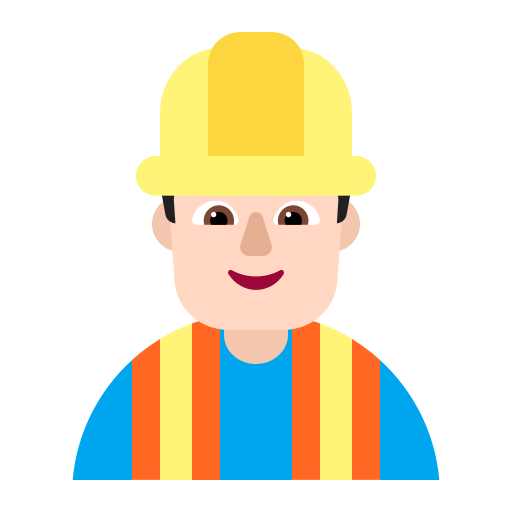
man construction worker flat light